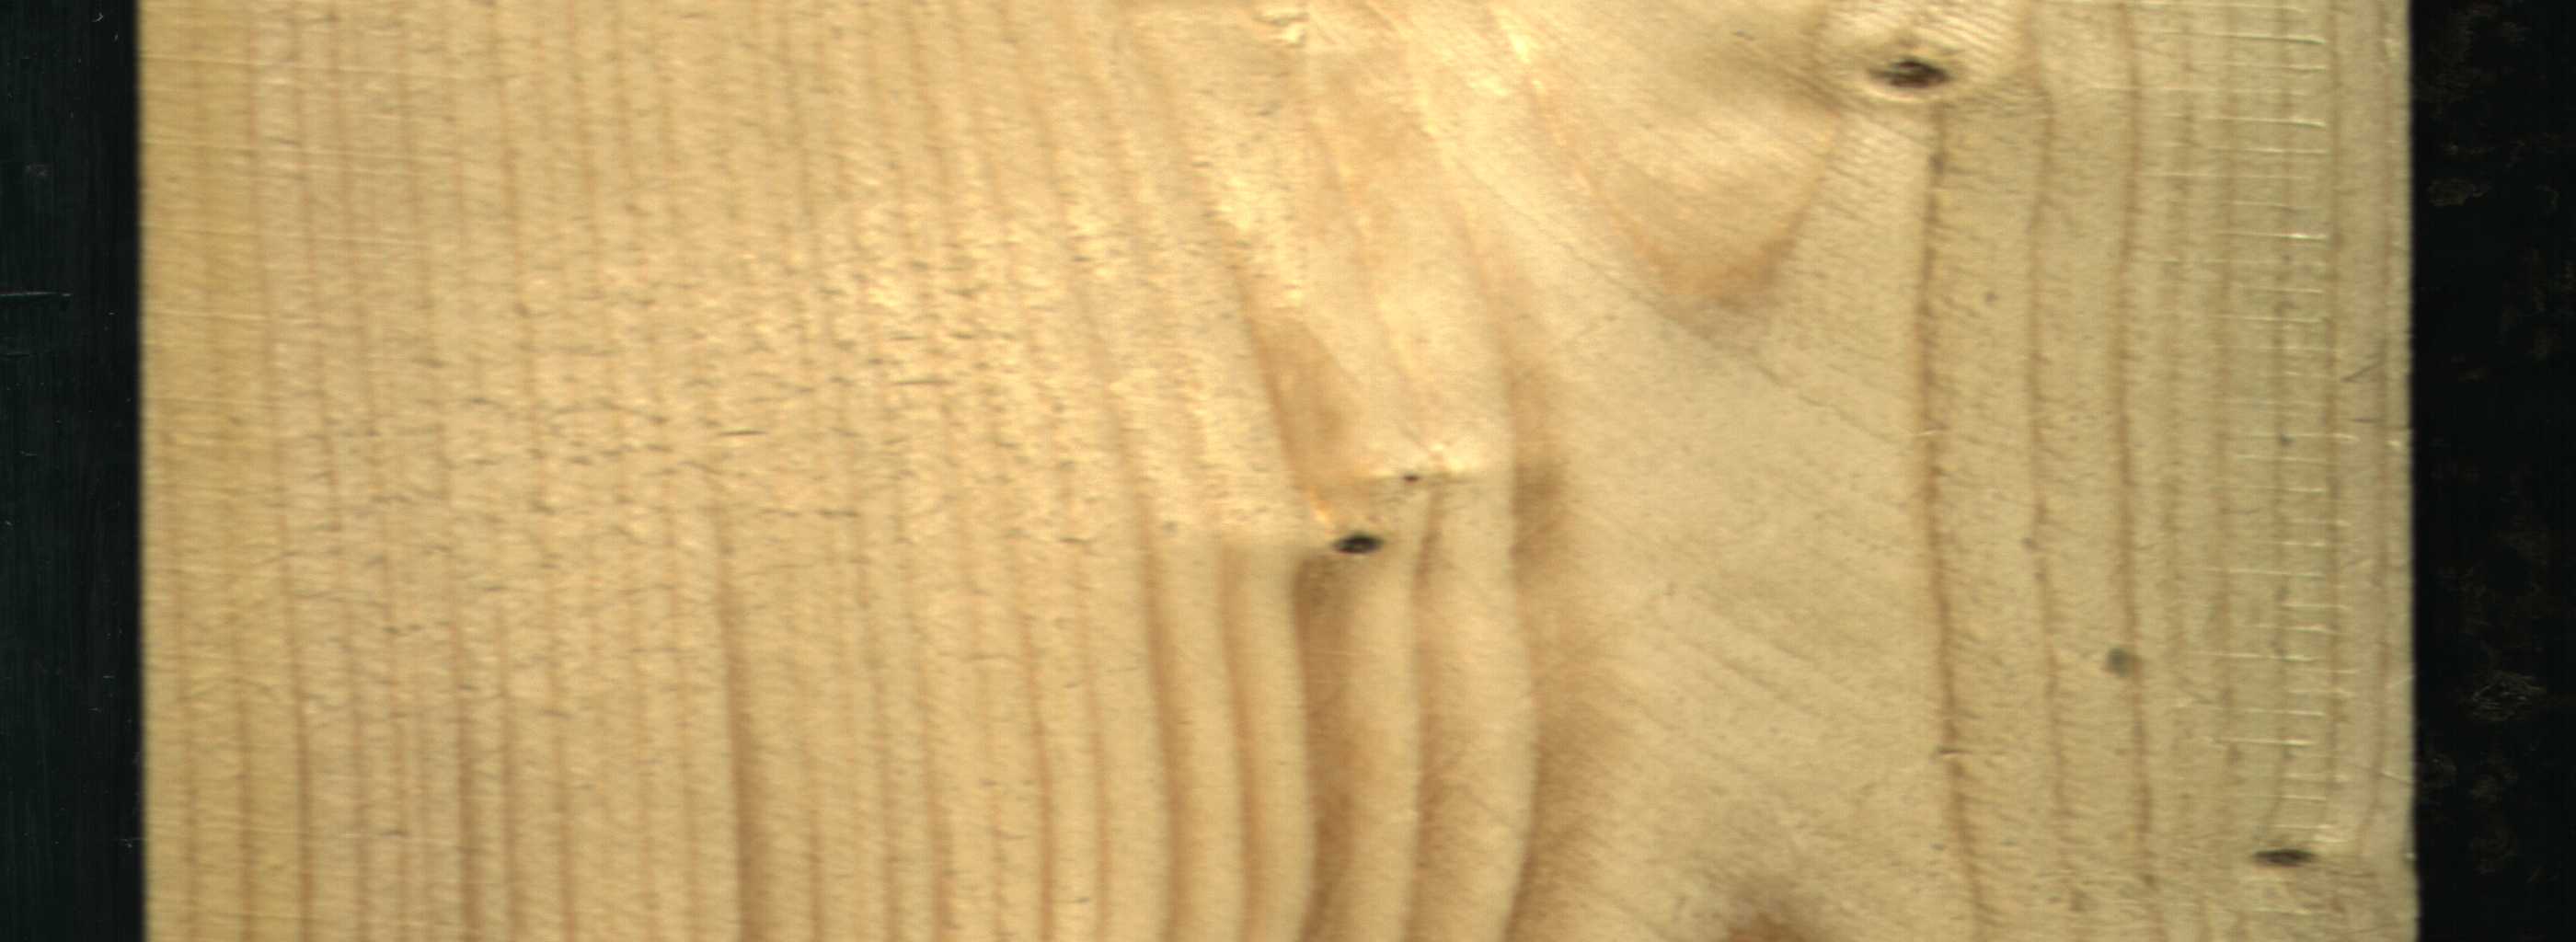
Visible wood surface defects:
Dead_Knot
Dead_Knot
Dead_Knot